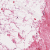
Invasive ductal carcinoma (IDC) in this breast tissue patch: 0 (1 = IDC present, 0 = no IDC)